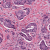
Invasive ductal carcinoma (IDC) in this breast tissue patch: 1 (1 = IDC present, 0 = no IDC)